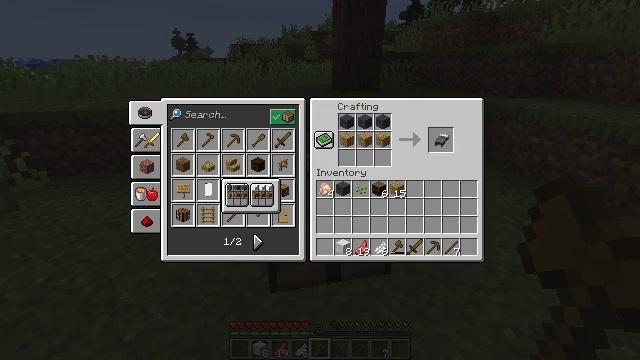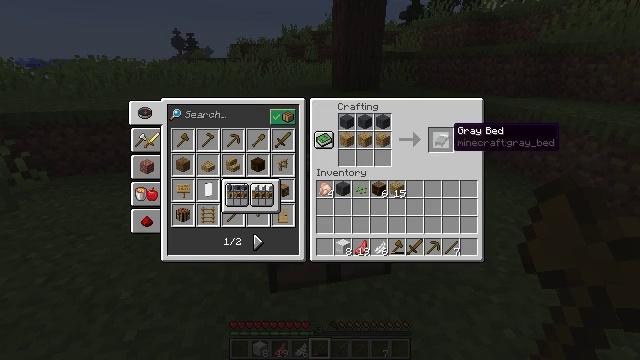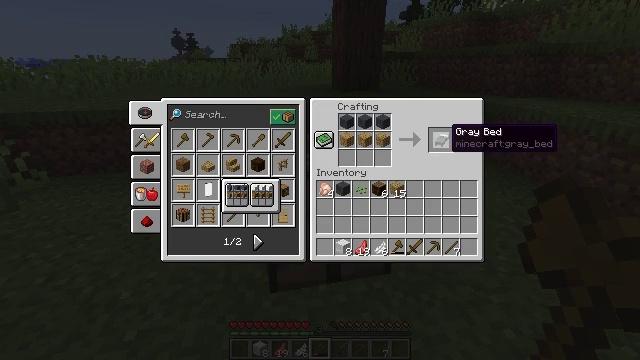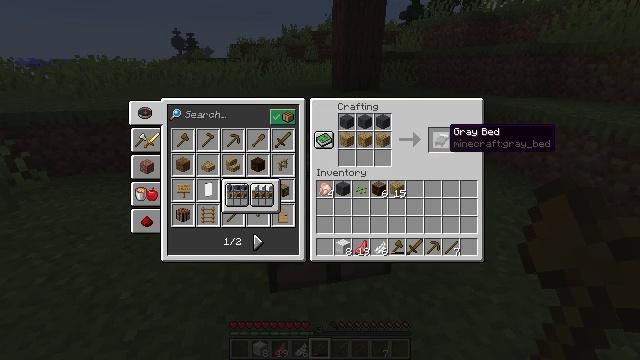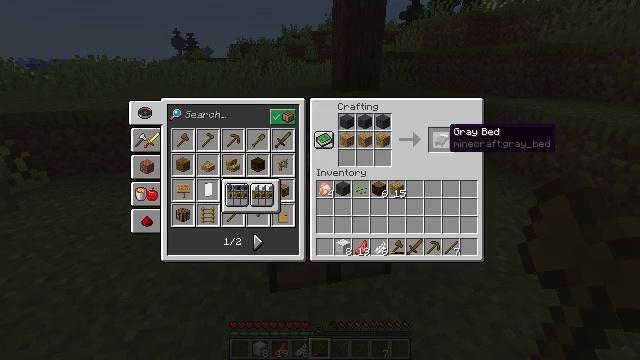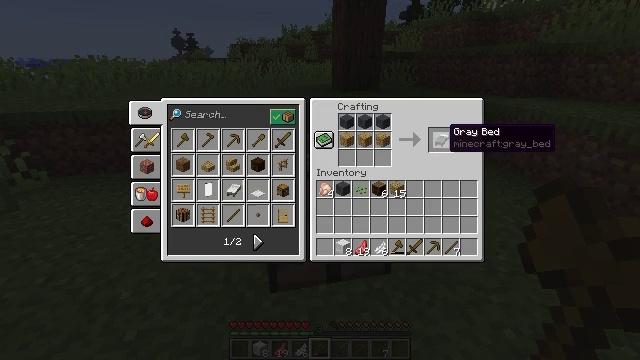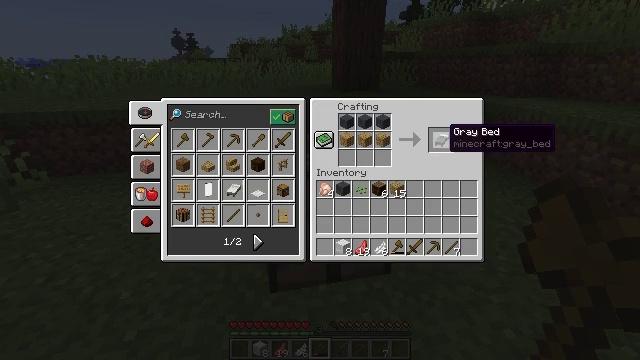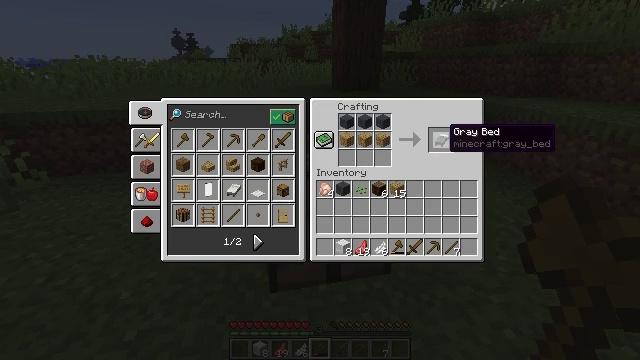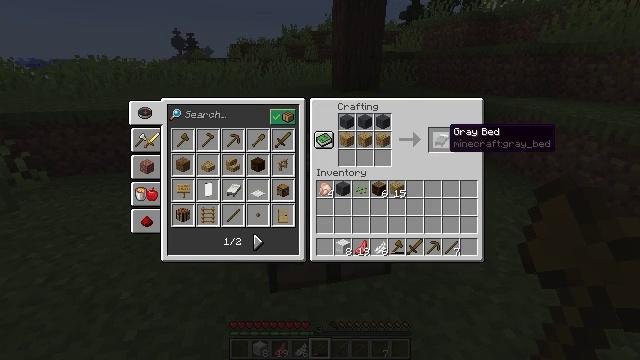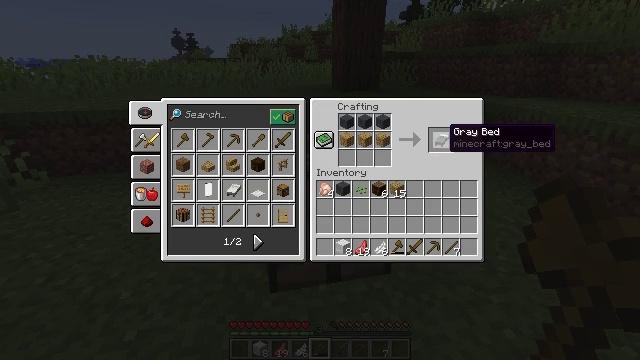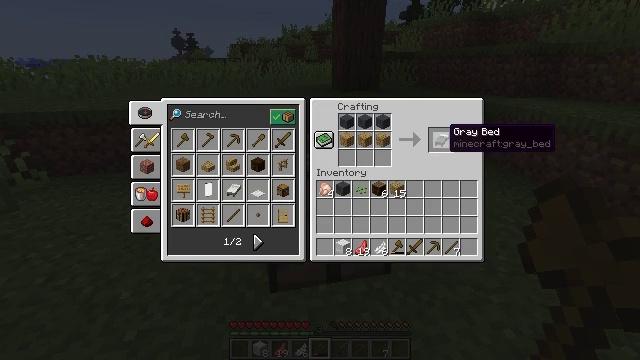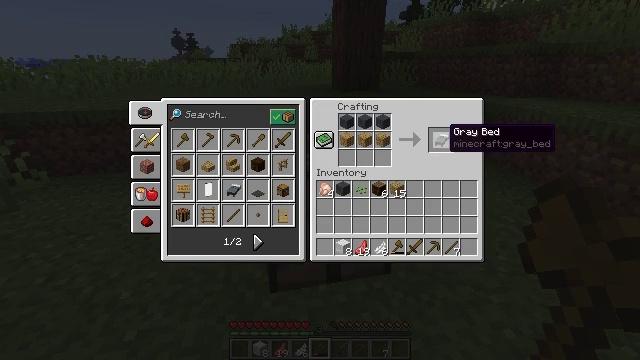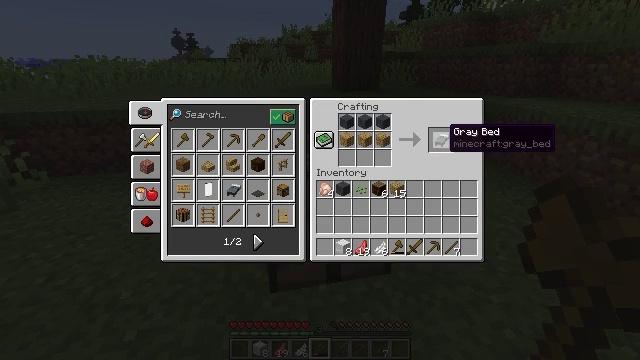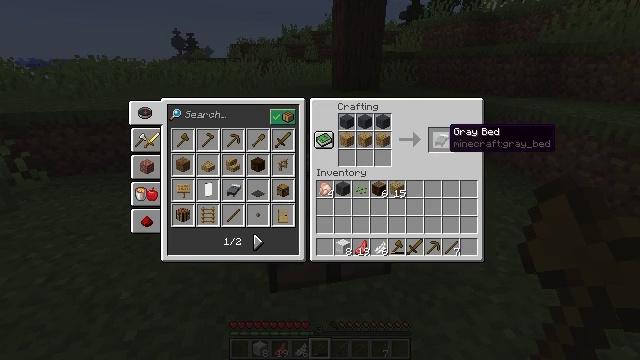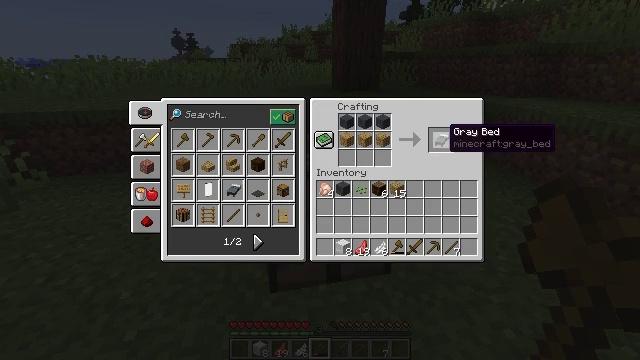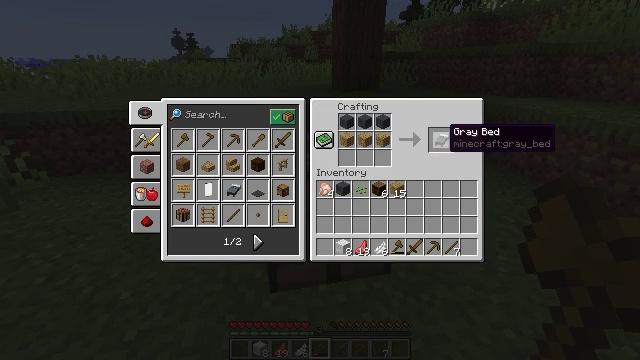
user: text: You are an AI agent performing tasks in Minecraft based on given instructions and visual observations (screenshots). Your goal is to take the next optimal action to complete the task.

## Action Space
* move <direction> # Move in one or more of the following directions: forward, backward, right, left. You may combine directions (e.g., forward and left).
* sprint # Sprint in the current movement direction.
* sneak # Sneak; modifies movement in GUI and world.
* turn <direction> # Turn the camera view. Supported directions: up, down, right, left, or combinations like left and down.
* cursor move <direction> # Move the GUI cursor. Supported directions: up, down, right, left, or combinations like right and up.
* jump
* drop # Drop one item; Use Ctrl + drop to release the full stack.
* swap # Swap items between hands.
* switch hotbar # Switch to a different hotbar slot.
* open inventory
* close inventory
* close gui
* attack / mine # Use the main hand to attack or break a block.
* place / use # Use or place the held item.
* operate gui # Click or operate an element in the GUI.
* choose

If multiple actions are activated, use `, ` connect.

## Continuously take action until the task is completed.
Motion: motion action
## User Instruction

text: Take wool and planks to craft a gray bed.
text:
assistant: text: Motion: sneak
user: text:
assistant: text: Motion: sneak
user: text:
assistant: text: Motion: sneak
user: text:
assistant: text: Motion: sneak
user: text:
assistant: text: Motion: sneak, operate gui
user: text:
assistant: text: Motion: sneak, operate gui
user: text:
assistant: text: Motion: sneak, operate gui
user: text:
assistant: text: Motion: sneak, operate gui
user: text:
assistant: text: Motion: sneak, operate gui
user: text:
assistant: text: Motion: sneak, operate gui
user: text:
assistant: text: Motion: sneak, operate gui
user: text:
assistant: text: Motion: sneak, operate gui
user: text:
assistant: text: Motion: sneak, operate gui
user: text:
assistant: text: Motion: sneak
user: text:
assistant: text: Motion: no_op
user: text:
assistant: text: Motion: no_op
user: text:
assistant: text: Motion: no_op
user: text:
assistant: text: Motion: no_op
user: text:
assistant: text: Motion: no_op
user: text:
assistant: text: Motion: no_op
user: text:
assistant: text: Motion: no_op
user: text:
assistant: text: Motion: no_op
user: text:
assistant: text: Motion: no_op
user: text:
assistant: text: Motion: no_op
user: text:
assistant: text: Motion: no_op
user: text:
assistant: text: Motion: no_op
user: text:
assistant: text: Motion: no_op
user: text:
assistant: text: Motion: no_op
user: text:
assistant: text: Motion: sneak
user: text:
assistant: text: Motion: sneak